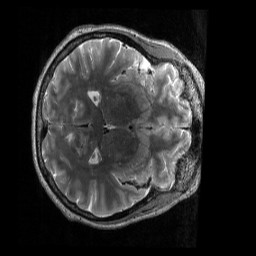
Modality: T2w
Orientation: axial
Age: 51
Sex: female
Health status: ill
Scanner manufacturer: siemens
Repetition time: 3.2 s